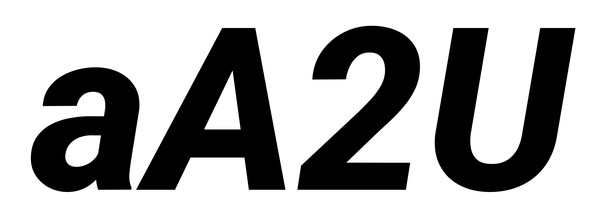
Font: Roboto-Italic_ExtraBold_Italic